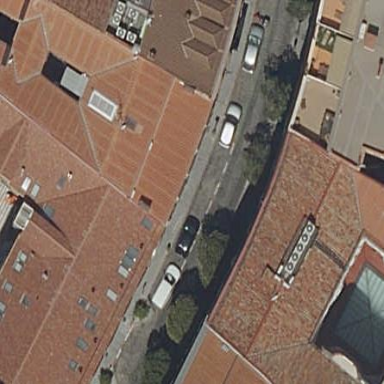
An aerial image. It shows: Red apartments building with red roof.